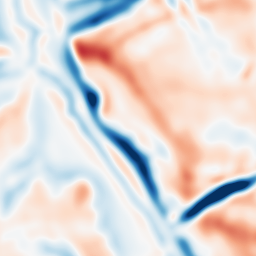
Category: multiscale
Decomposition family: dog
Decomposition parameters: sigma_low: 5
sigma_high: 5
Upsampling method: cubic_mitchell
Upsampling parameters: scale: 8
Upsampling scale: 8